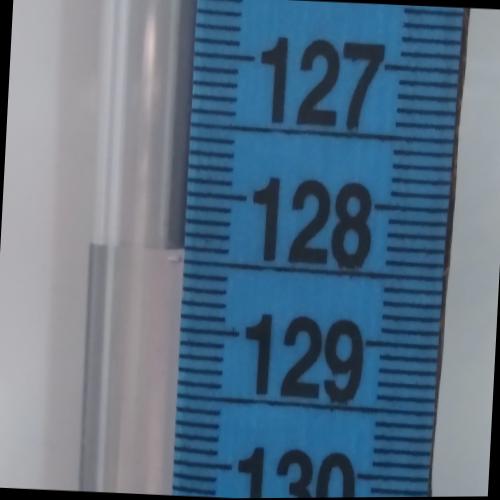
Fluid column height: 128.4 cm